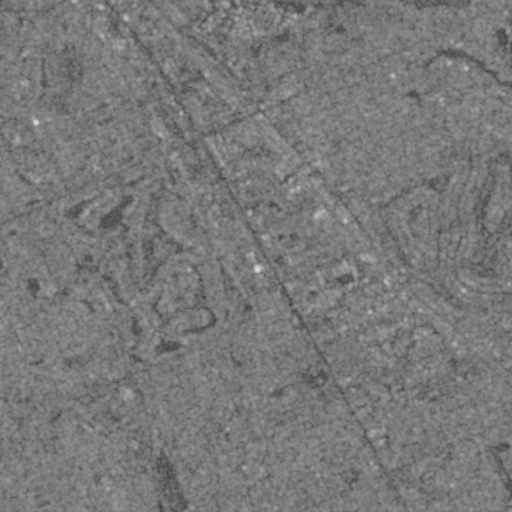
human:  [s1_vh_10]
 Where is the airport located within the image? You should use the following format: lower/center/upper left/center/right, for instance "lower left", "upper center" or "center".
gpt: The airport is located in the upper of the image.
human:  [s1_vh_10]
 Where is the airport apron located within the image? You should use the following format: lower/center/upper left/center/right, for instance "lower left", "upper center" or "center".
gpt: The airport apron is located in the upper center of the image.
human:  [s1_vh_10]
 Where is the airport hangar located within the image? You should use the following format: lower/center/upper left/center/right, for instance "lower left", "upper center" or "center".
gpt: The airport hangar is located in the upper center of the image.
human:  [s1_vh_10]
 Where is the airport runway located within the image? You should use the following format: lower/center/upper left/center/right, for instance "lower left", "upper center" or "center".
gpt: The airport runway is located in the upper center of the image.
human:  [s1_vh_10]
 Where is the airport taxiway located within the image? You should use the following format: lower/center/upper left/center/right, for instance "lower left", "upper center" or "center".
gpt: The airport taxiway is located in the upper right of the image.
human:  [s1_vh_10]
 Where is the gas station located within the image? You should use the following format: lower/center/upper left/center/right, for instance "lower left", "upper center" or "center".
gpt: The gas station is located in the upper center of the image.
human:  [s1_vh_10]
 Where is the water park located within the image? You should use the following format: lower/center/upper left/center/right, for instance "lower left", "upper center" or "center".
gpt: The water park is located in the upper left of the image.
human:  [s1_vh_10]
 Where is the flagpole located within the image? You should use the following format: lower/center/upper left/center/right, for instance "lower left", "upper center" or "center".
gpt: The flagpole is located in the lower right of the image.
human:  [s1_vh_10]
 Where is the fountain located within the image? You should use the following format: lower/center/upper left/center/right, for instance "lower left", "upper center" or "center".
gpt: The fountain is located in the lower right of the image.
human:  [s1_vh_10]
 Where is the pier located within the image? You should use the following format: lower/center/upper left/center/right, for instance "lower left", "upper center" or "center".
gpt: The pier is located in the lower right of the image.
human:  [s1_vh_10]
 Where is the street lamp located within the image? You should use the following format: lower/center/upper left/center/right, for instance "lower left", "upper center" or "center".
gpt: The street lamp is located in the lower right of the image.
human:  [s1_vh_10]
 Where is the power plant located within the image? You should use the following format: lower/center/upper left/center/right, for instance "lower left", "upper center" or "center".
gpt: There is no power plant in the image.

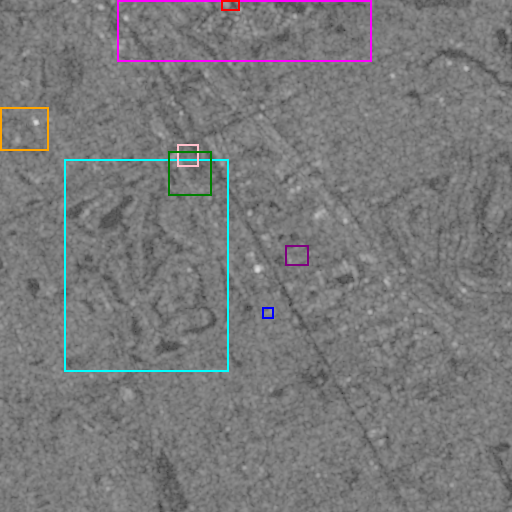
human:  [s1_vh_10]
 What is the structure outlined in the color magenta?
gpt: The structure outlined in magenta is an airport.
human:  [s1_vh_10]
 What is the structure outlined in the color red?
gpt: The structure outlined in red is an airport apron.
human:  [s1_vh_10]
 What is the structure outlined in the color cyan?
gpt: The structure outlined in cyan is a park.
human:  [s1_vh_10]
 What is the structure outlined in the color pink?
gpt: The structure outlined in pink is a parking lot.
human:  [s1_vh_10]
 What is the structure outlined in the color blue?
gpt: The structure outlined in blue is a power substation.
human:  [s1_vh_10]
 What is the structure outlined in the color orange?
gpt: The structure outlined in orange is a water park.
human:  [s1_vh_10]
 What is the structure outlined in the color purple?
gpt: The structure outlined in purple is a building.
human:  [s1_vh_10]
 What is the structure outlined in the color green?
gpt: The structure outlined in green is a building.
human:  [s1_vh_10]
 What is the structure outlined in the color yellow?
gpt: There is no yellow outline.